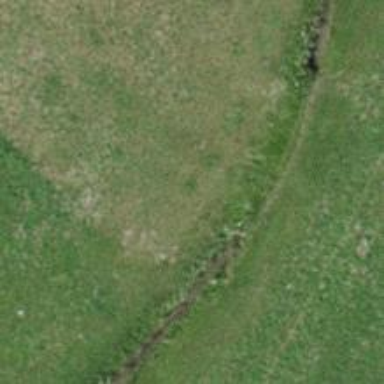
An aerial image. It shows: Ditch acting as barrier.